Question: Does anyone know how to like that shown at the bottom of the ESPN ScoreCenter app for the iphone?
Basically, there is a small bar of text at the and the text is animated so that it moves slowly from right to left across the screen.

Can anyone point me to some source code that does something similar? Is it simply a UIWebView?
I've tried to google this, but to no avail.
Thanks to anyone who can point in the right direction!
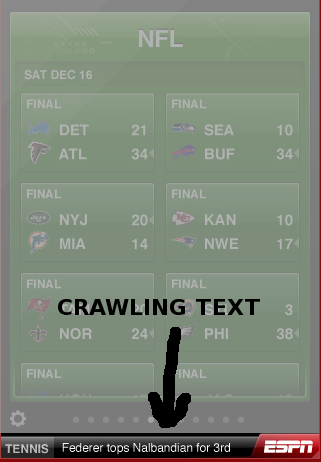
Answer: Have you looked at animations in the documentation? This could be solved in a number of ways. If you created this as a UILabel, you could simply move it in an animation (CoreAnimation) using something similar to the following:
'''
_label.frame = ??? // set it to the origin (right edge)
[UIView beginAnimations:nil context:nil];
[UIView setAnimationDuration:6.0]; // 6 seconds, adjust
[UIView setAnimationCurve:UIViewAnimationCurveEaseInOut];
_label.frame = ??? // set it to the destination (left edge)
[UIView commitAnimations];
'''